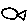
Label: fish